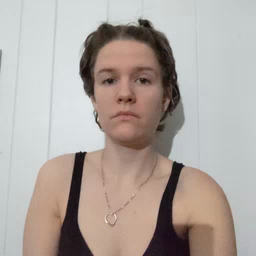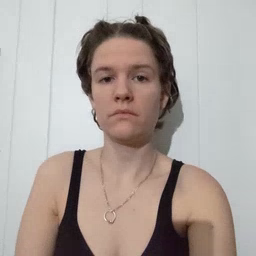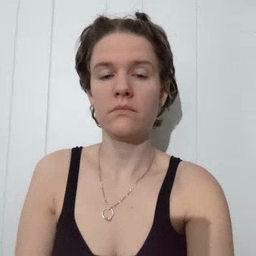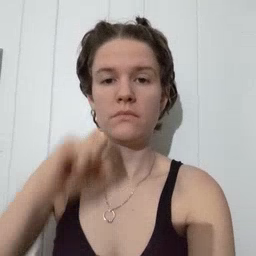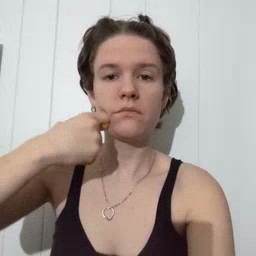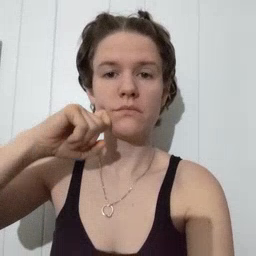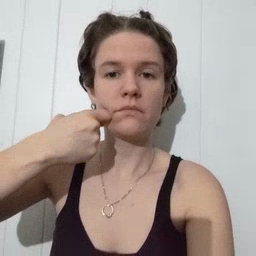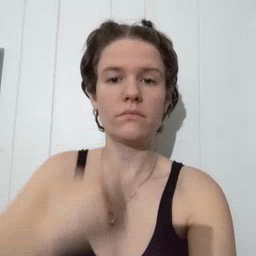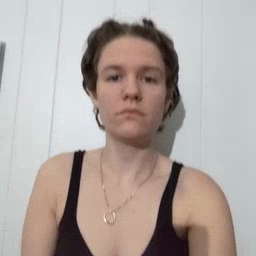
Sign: apple